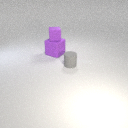
small purple rubber cube above large purple rubber cube